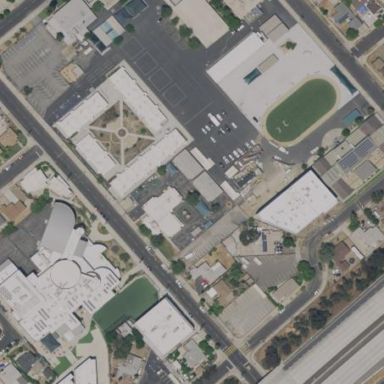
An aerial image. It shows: School.